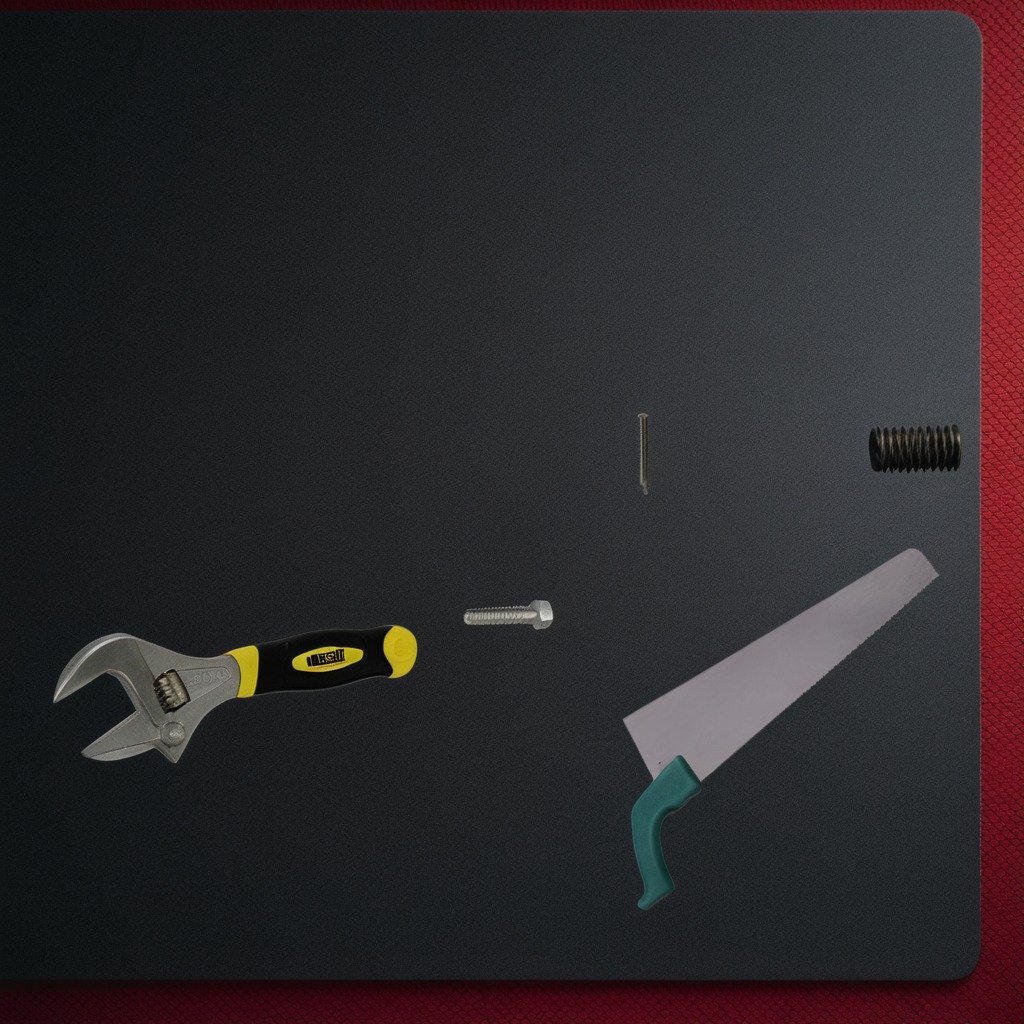
A metal machine screw, an iron nail, a coiled metal spring, a handheld metal saw, and a wrench are lying on a clean granite tabletop covered with a red rubber mat inside a workshop at night.